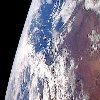
Label: cloud